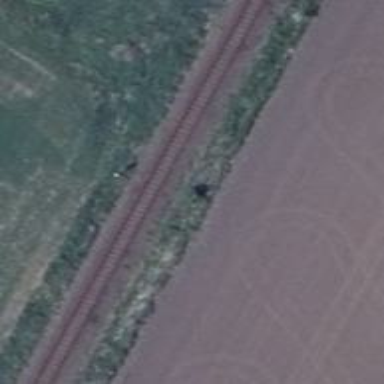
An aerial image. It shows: Solitary milestone along the railway.